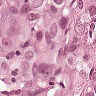
Metastatic tissue present: yes